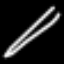
Label: pencil